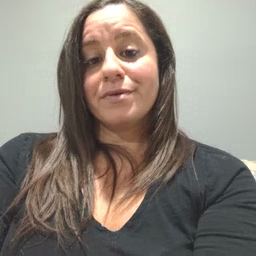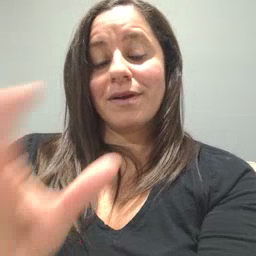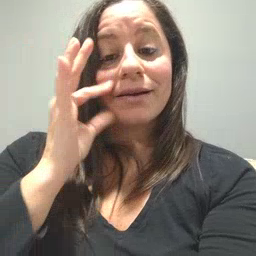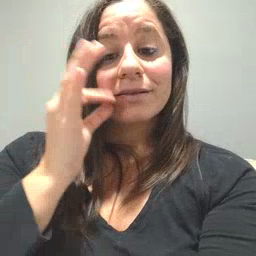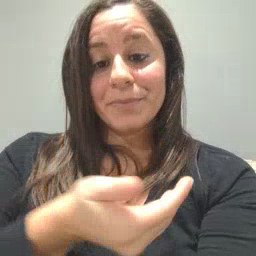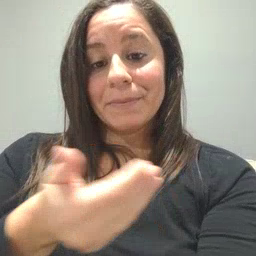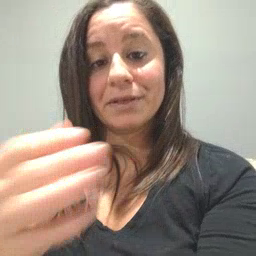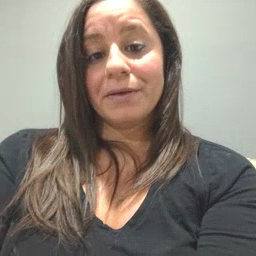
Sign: kitty